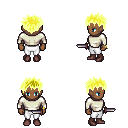
a pixel art fantasy rpg character, female body template, human, dark skin, white long-sleeve shirt, white pants, gold bedhead hairstyle, bracelets, maroon shoes, dagger, four views (front, back, left, right), 2x2 character sprite sheet, small pixel art, hard edges, no anti-aliasing